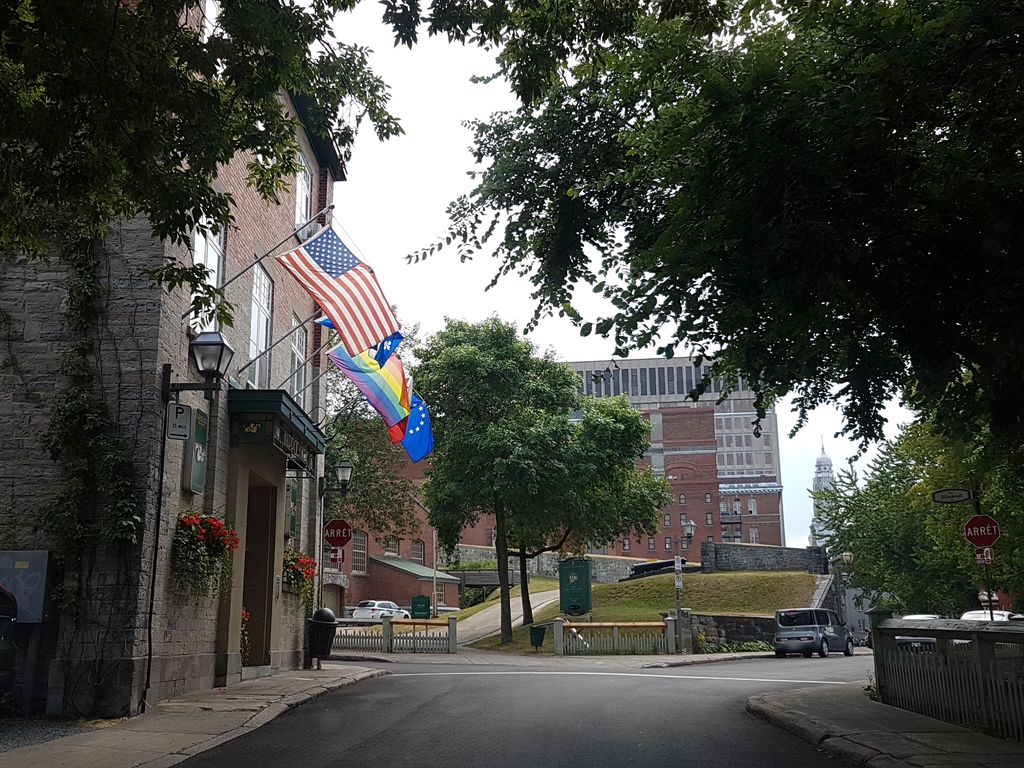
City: quebec_city